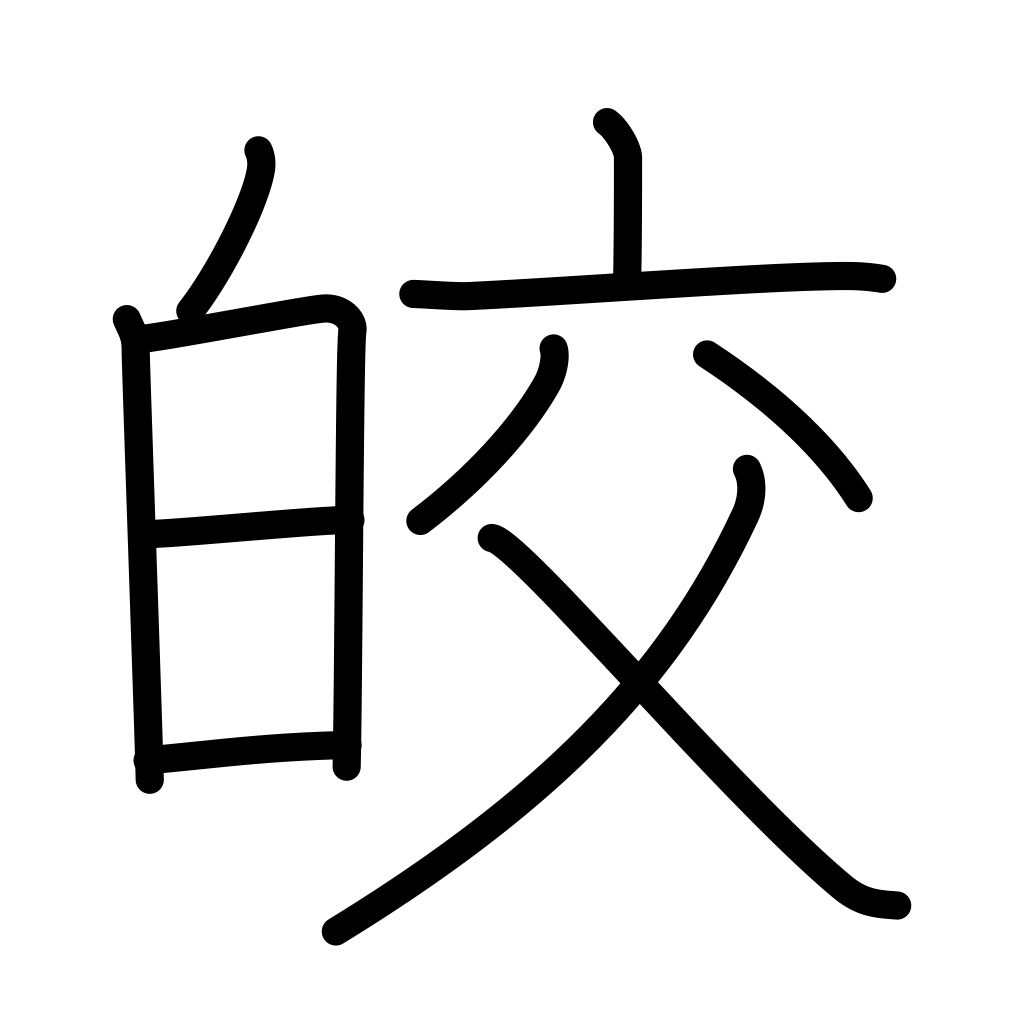
Meaning: white, shining